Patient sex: F
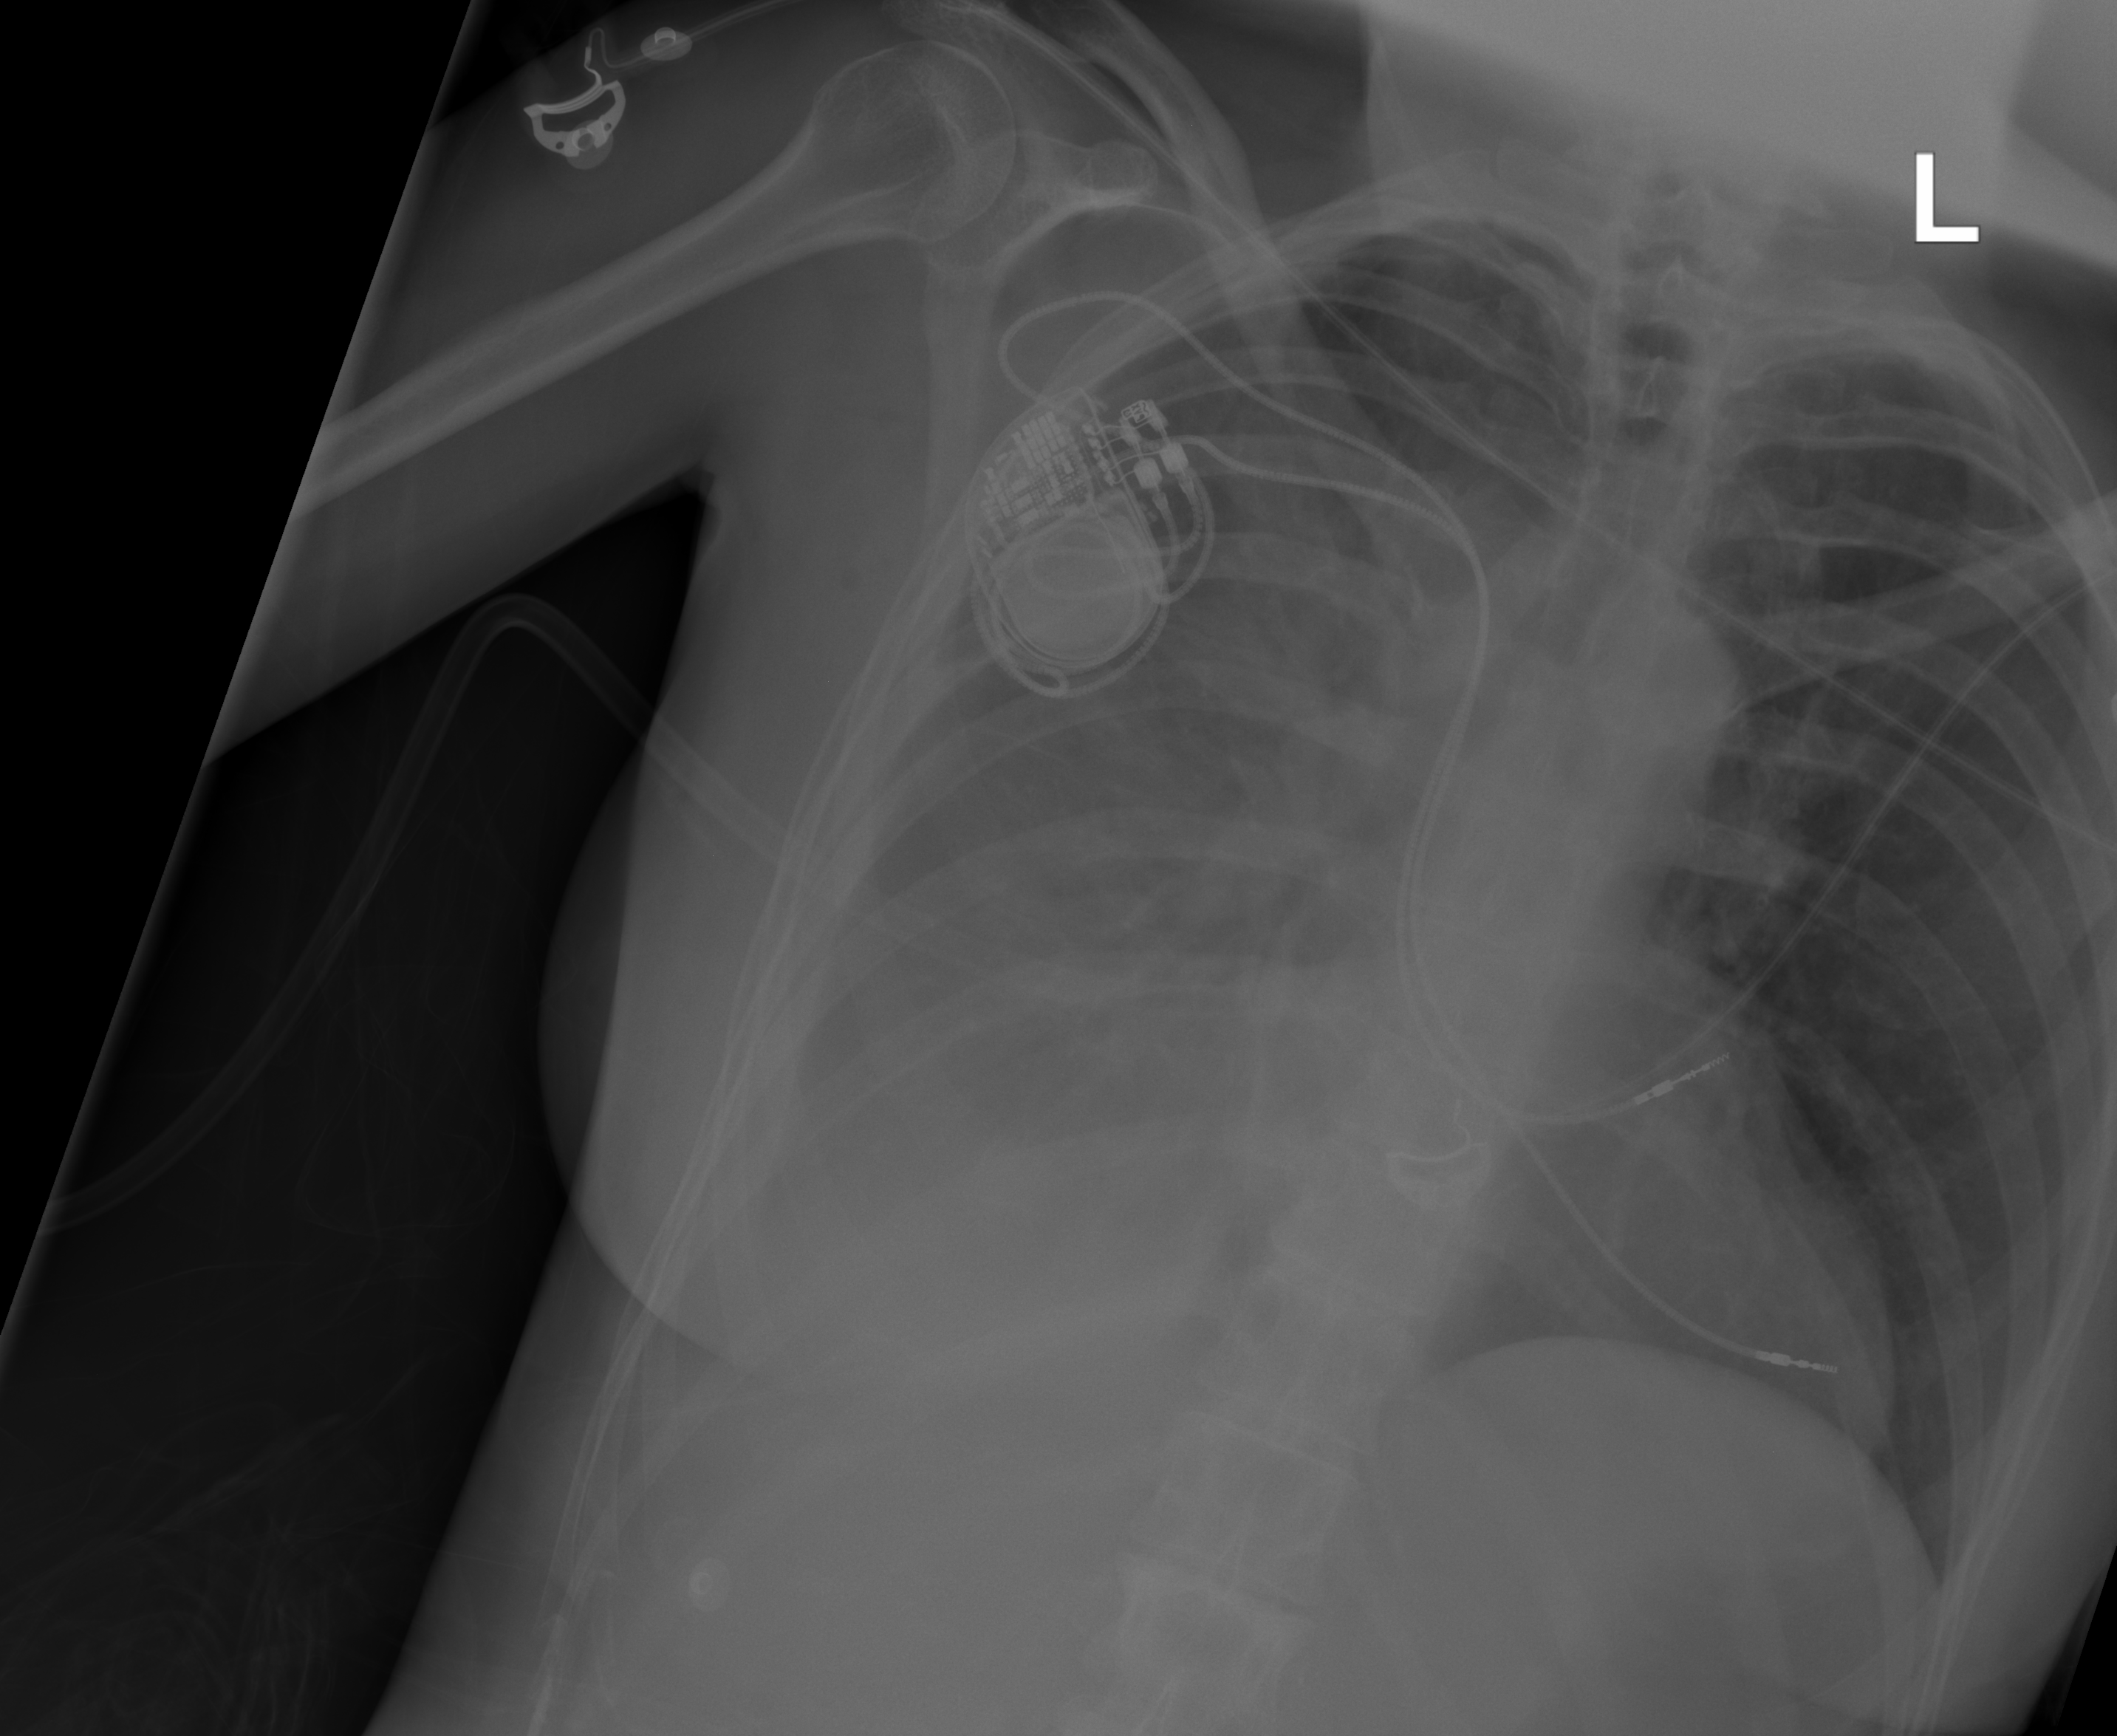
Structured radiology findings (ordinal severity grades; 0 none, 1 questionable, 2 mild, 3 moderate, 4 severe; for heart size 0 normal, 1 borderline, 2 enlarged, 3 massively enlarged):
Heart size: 0
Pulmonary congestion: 0
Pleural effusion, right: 3
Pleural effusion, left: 0
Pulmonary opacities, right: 2
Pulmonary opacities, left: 0
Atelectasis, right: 2
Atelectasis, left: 0